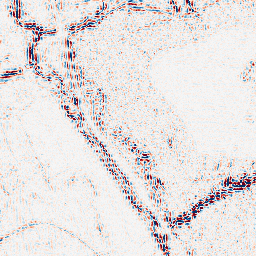
Category: wavelet
Decomposition family: wavelet_dwt
Decomposition parameters: wavelet: sym4
level: 2
Upsampling method: quartic
Upsampling parameters: scale: 2
Upsampling scale: 2